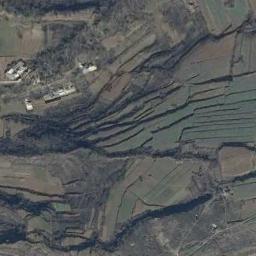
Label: terrace